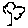
Label: tree